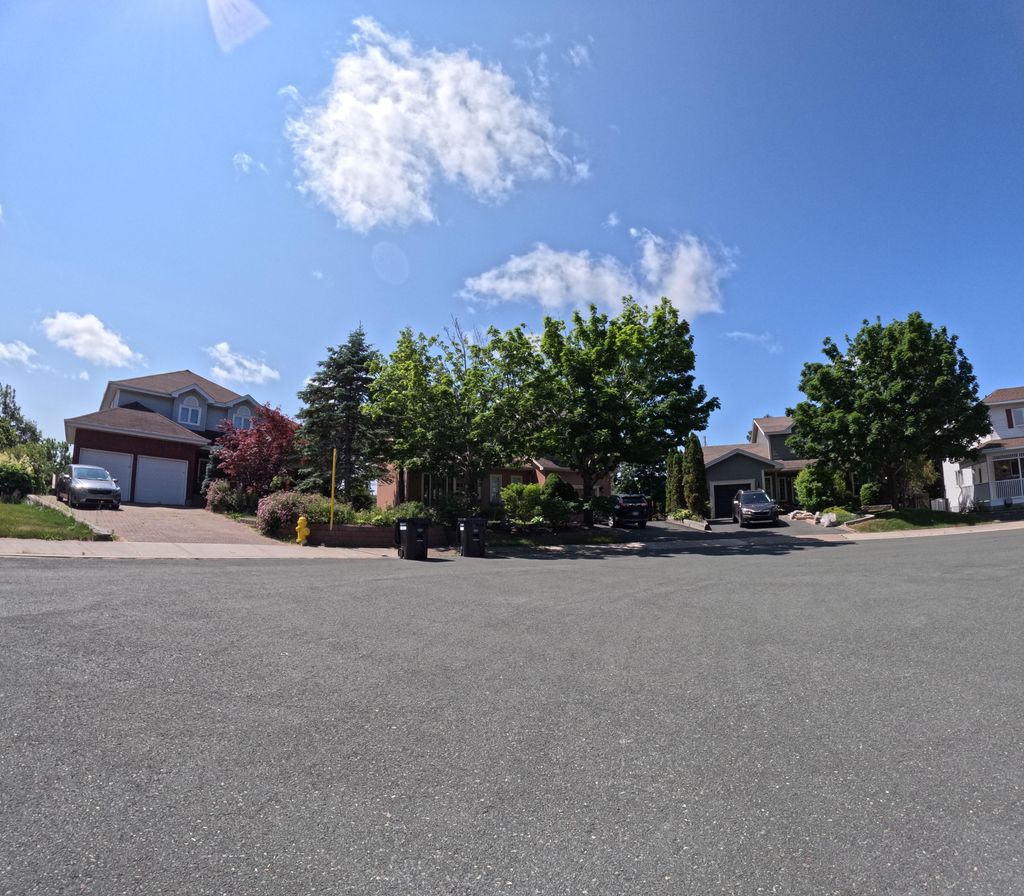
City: st_johns